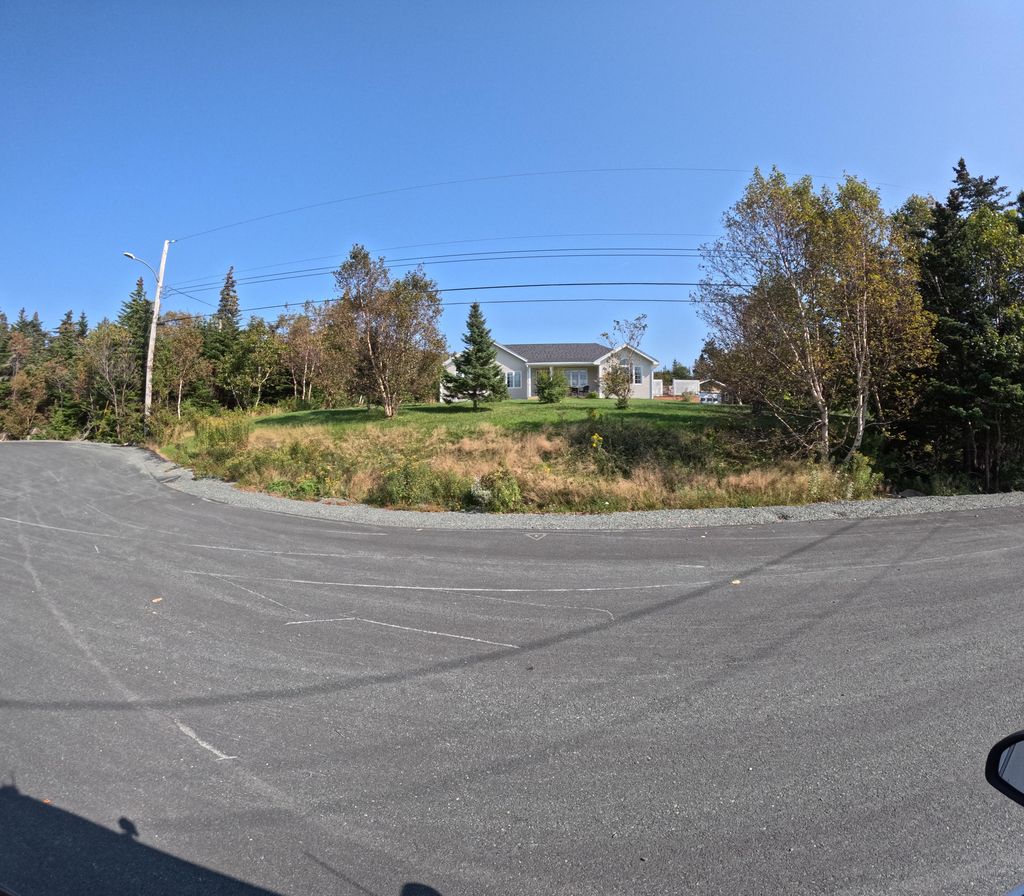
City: st_johns